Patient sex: F
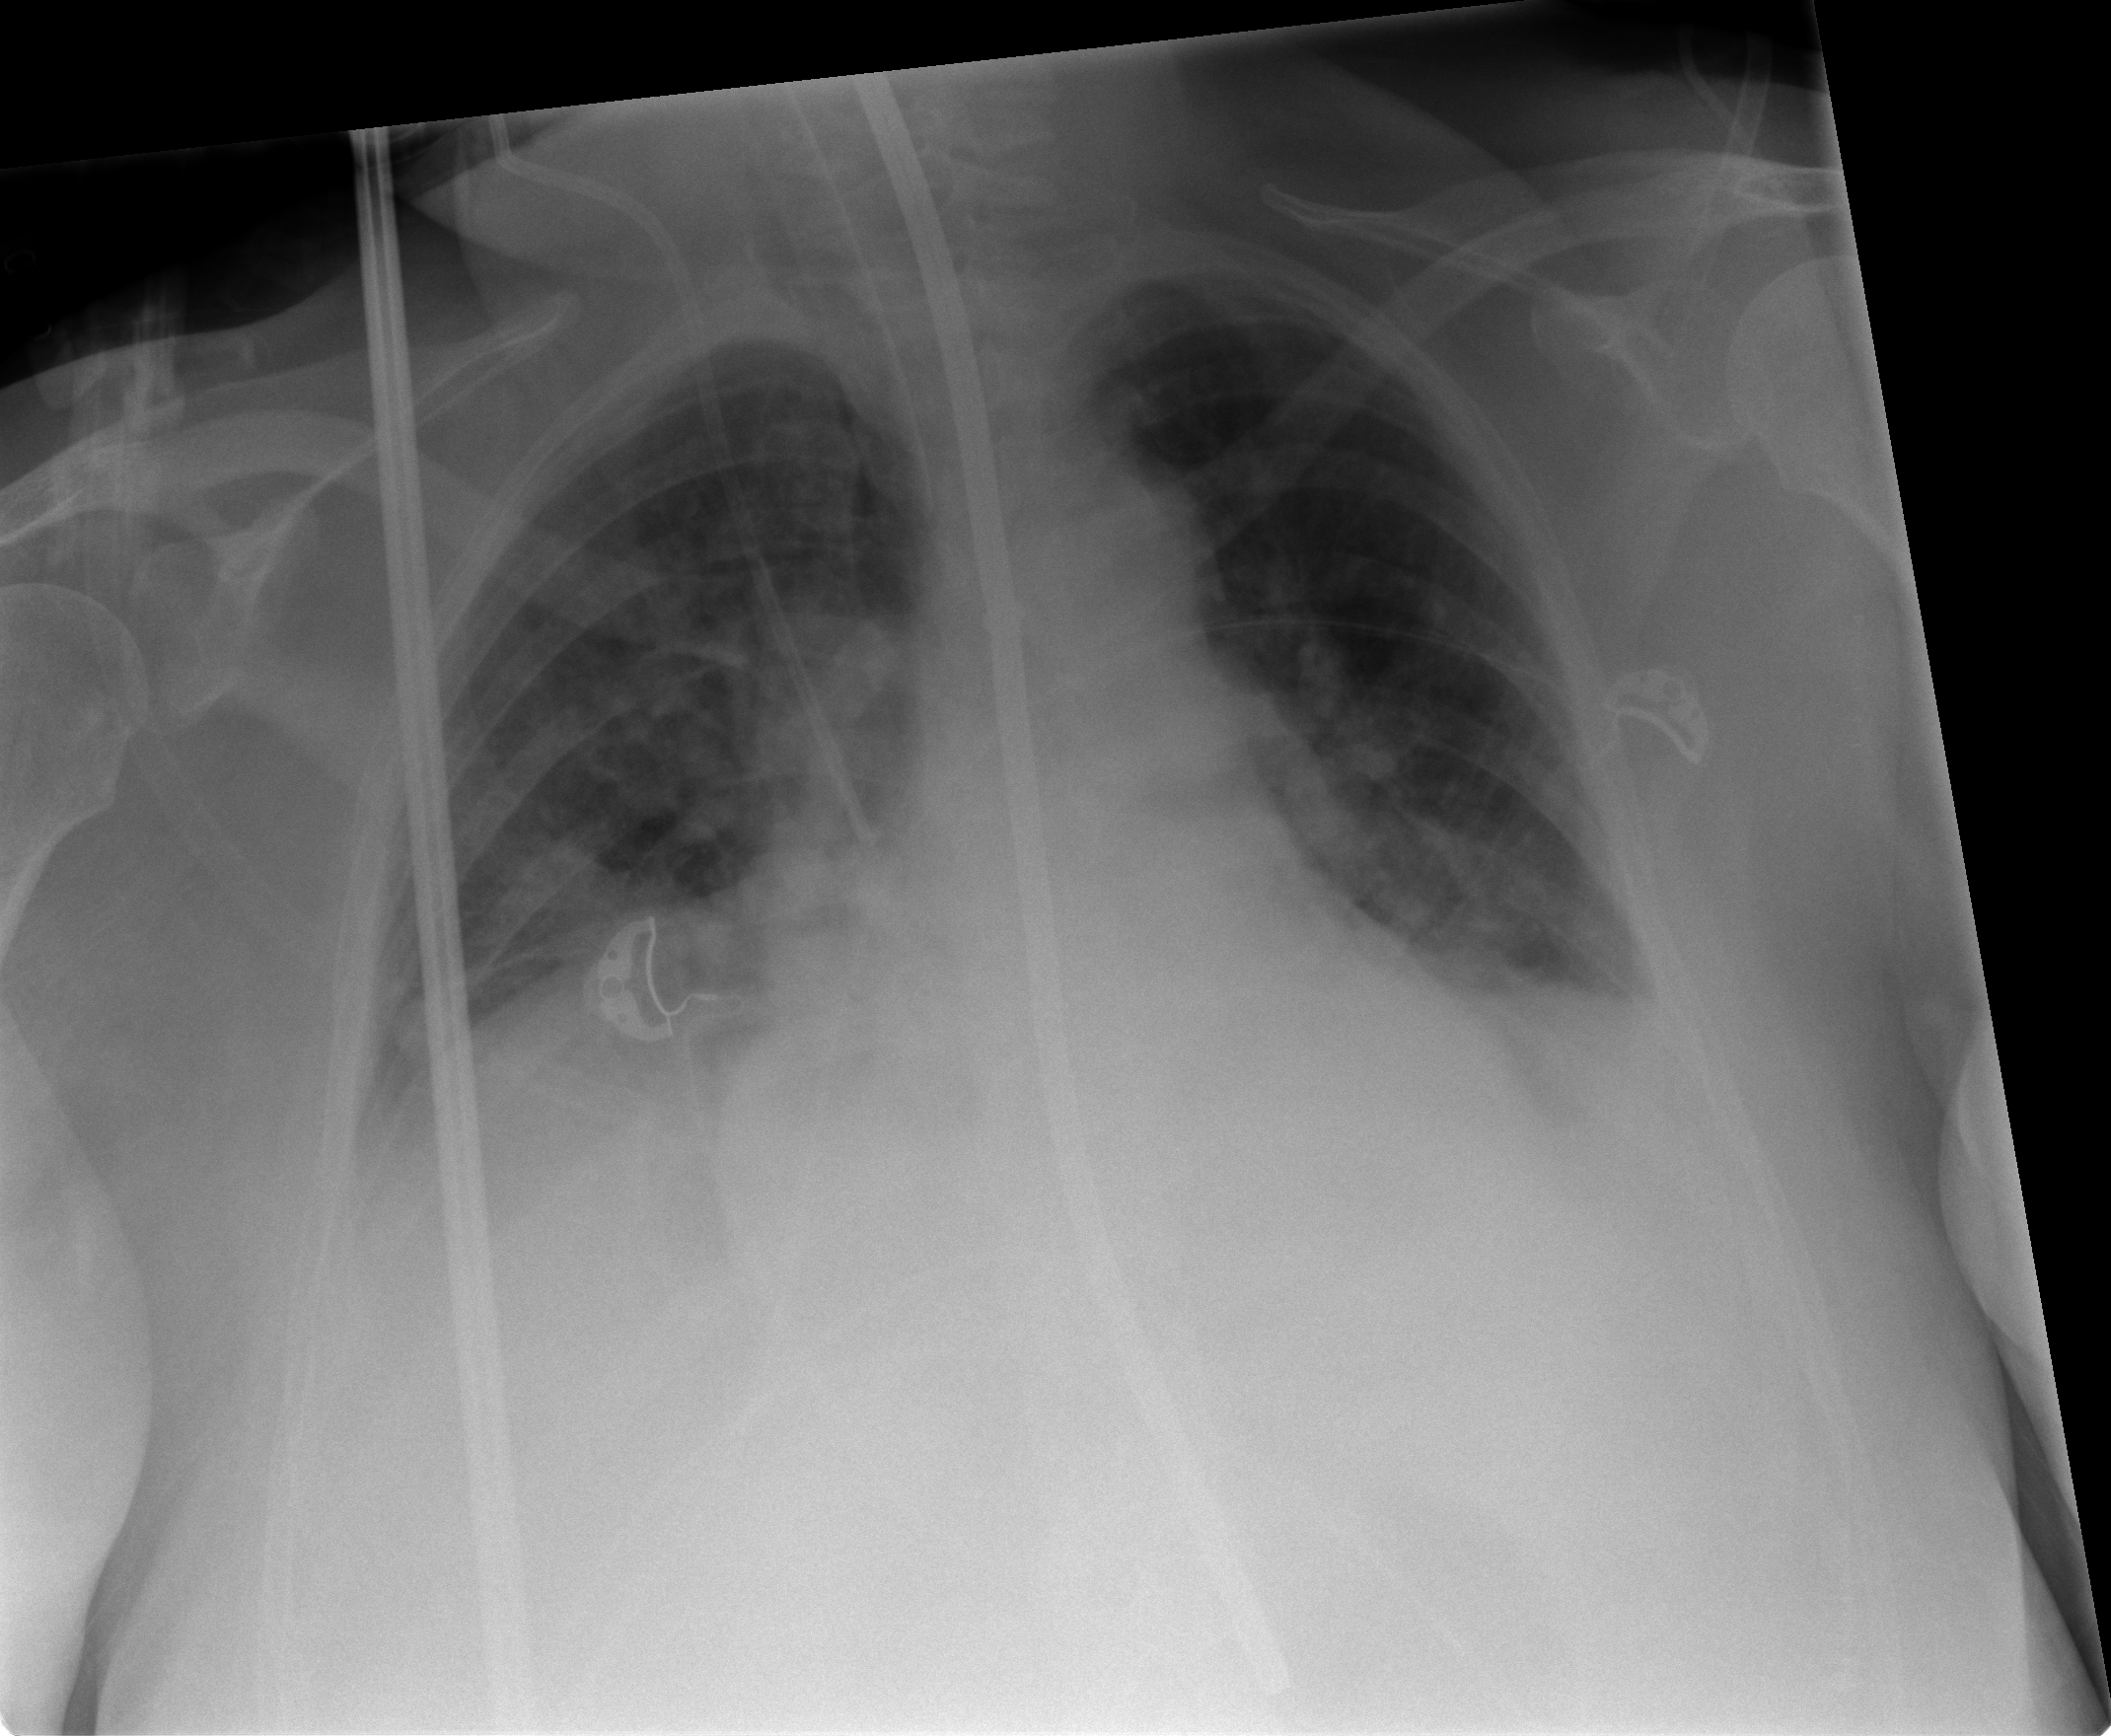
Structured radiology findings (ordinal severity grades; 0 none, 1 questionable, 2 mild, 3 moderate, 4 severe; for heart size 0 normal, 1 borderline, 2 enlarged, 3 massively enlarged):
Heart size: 0
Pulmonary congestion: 2
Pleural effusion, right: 0
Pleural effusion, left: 2
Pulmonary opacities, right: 0
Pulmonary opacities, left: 0
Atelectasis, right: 2
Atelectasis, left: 2